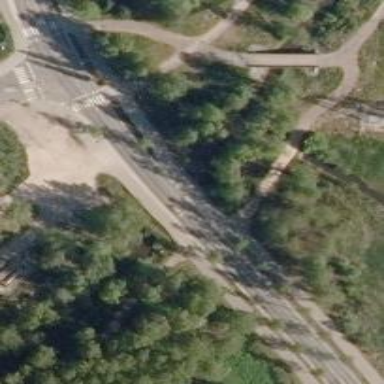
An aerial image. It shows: Cycleway bridge with asphalt surface.